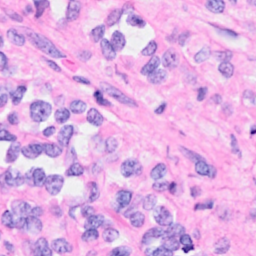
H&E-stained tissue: Breast